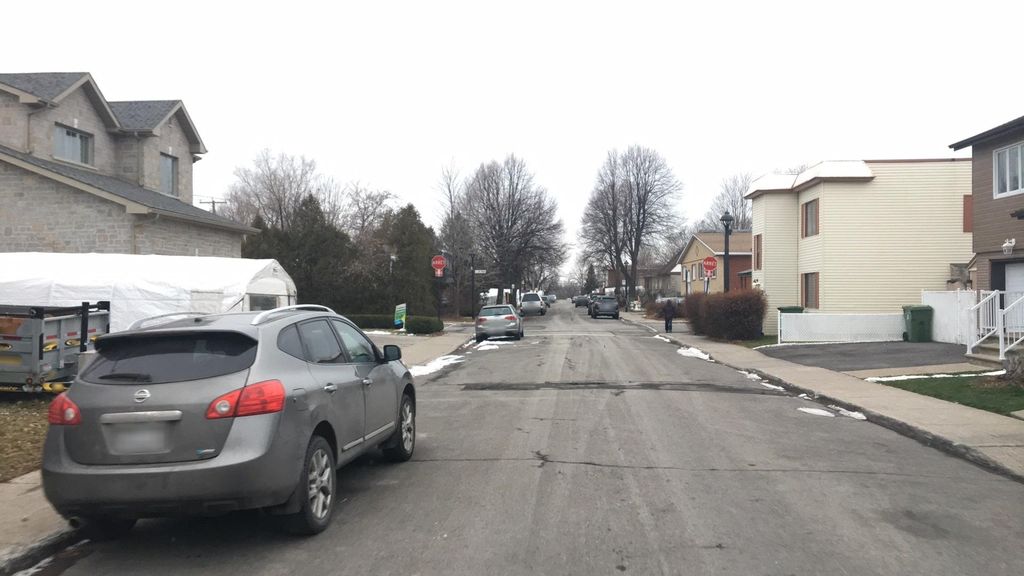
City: montreal